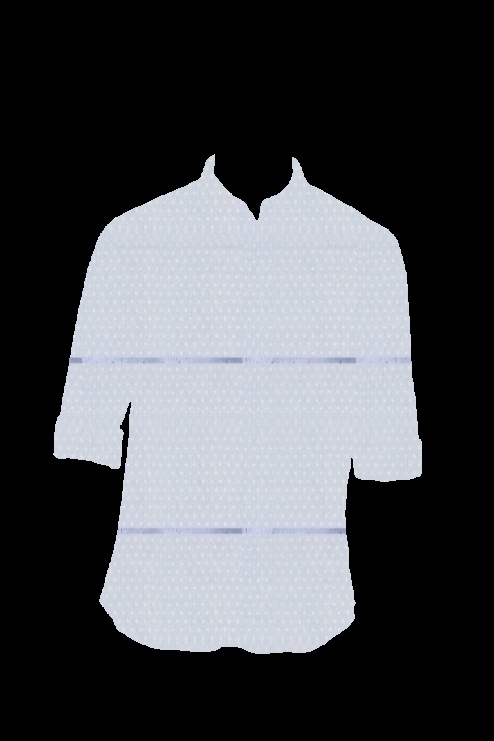
blue slim fit check tee